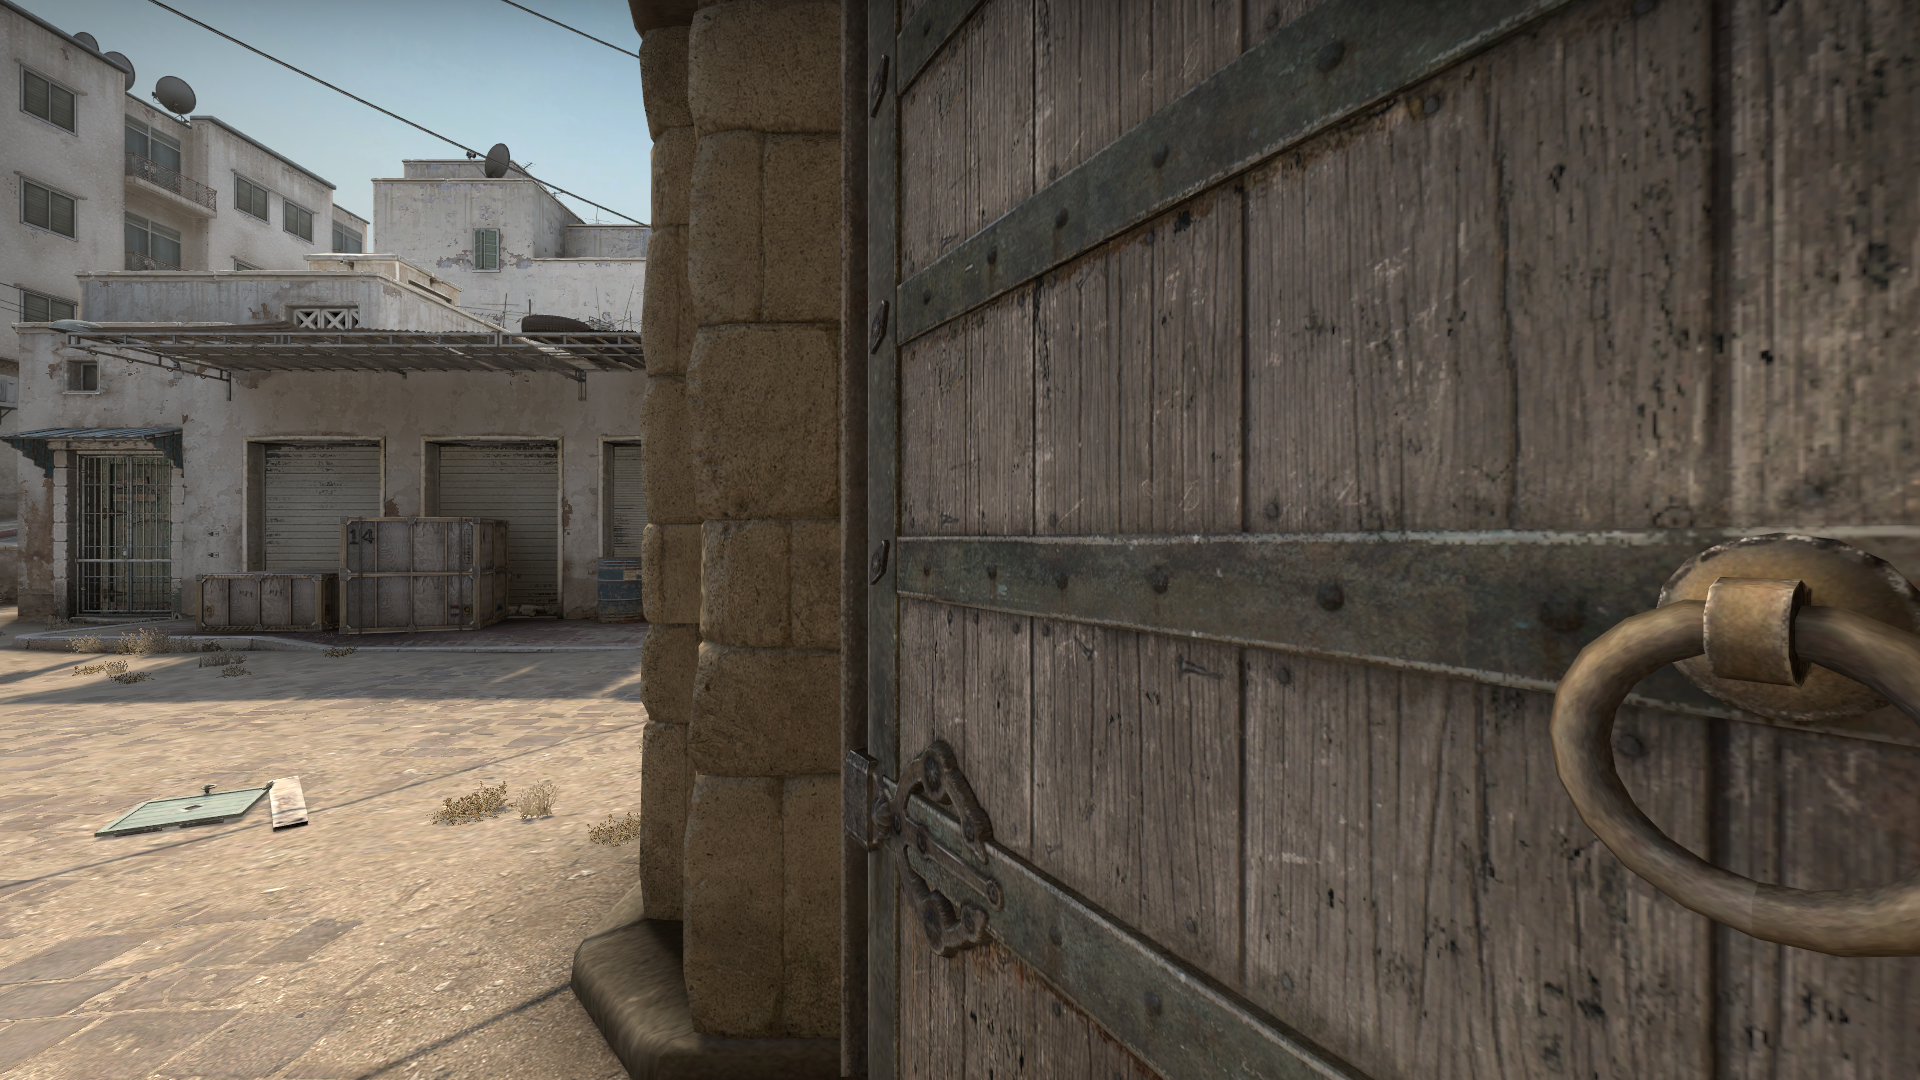
Map: de_dust2